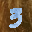
Label: 3